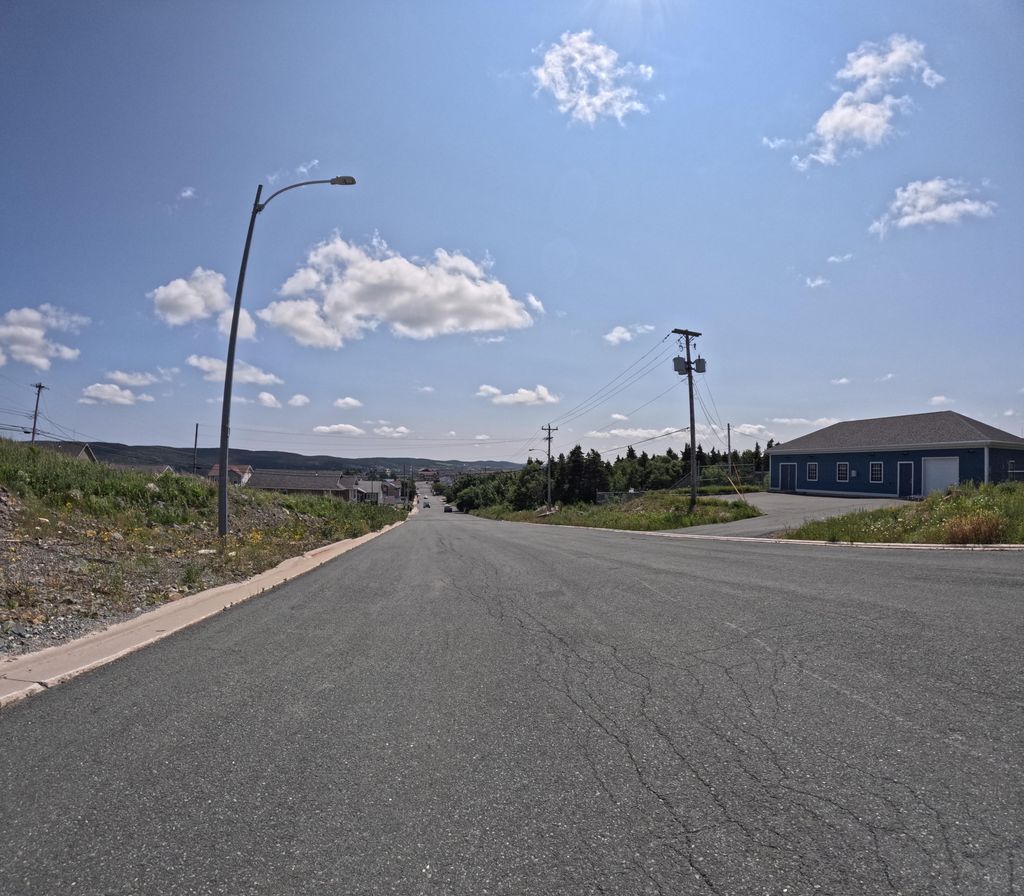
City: st_johns